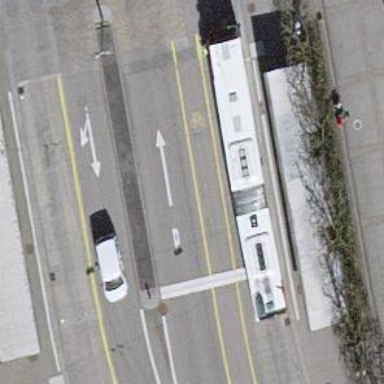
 there are trolley wires along the road."